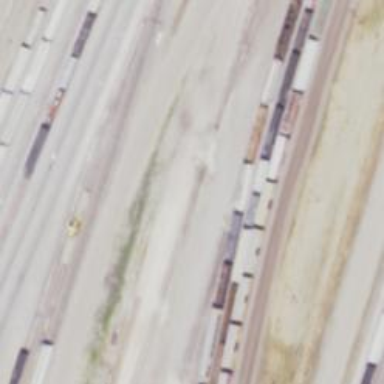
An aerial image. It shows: Railway yard used for servicing trains.